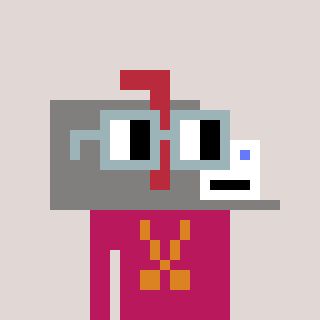
a pixel art character with square dark gray glasses, a mailbox-shaped head and a darkpink-colored body on a warm background